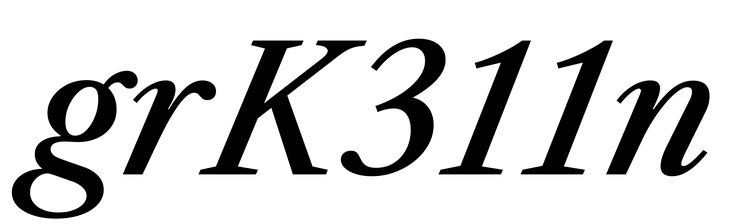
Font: LibreCaslonText-Italic_Medium_Italic